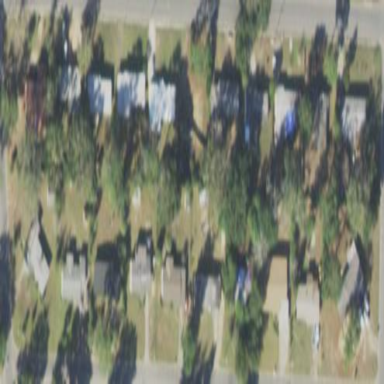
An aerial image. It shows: Residential area composed of single-family homes.